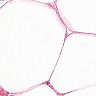
Metastatic tissue present: no